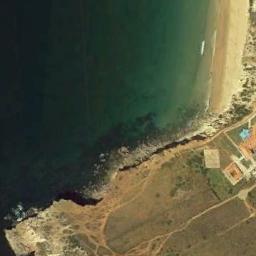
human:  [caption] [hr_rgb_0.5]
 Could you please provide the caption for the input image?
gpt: The sea by the beach is dark green .

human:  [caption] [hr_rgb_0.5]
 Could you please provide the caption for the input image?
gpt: The green sea and warm yellow land by the beach .

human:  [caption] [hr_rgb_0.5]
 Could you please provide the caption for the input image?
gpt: The beach is made up of light green seawater and farmland with sparse plants .

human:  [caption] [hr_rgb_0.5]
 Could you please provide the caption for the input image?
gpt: The type of beach is rocky coast and the sand on the beach is khaki .

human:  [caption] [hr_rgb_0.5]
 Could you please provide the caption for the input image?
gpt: The grass is divided into sections next to the beach .